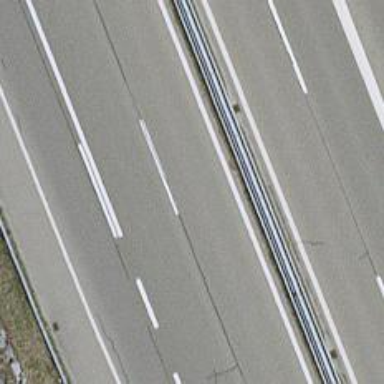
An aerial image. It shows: Asphalt motorway.